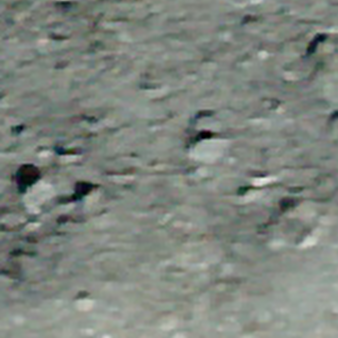
Label: other